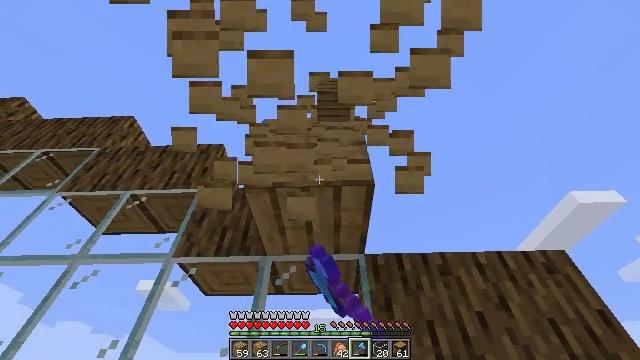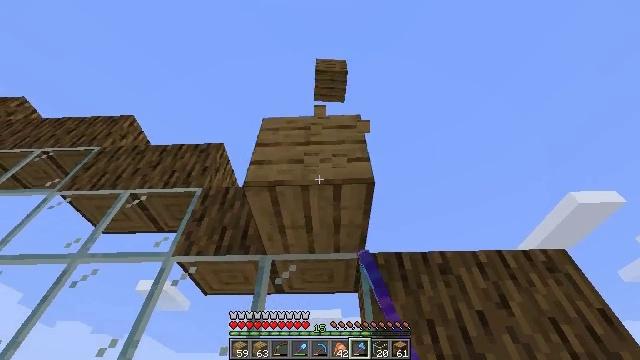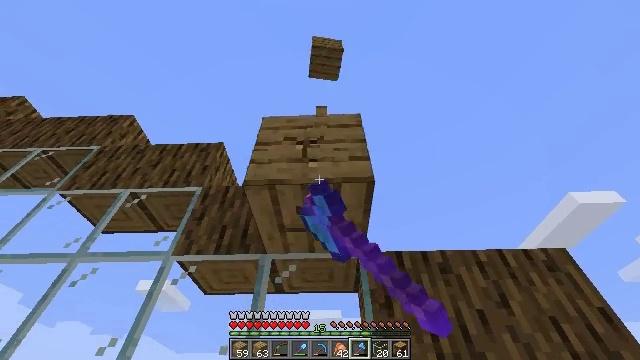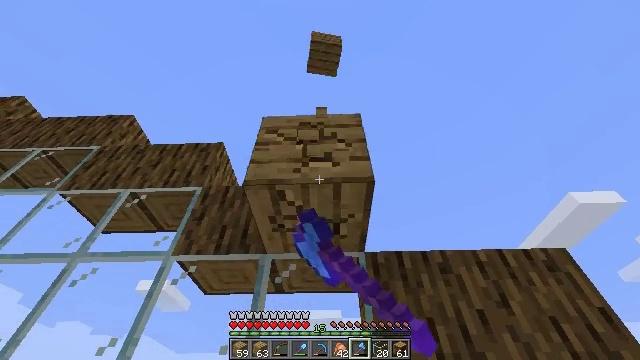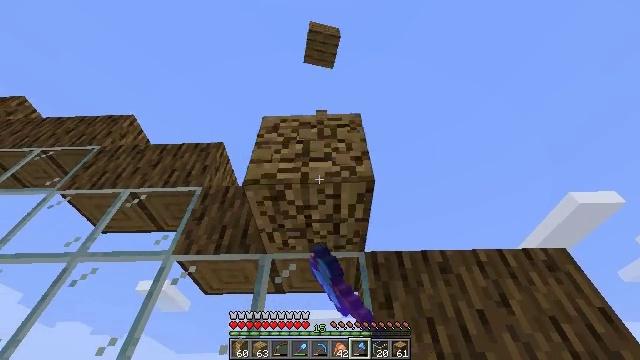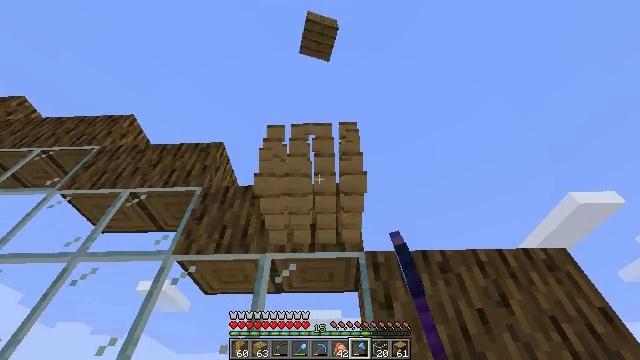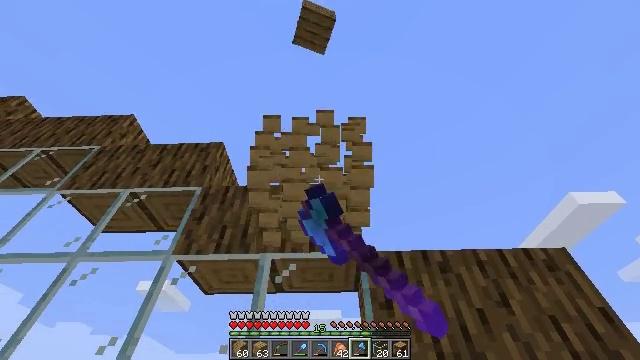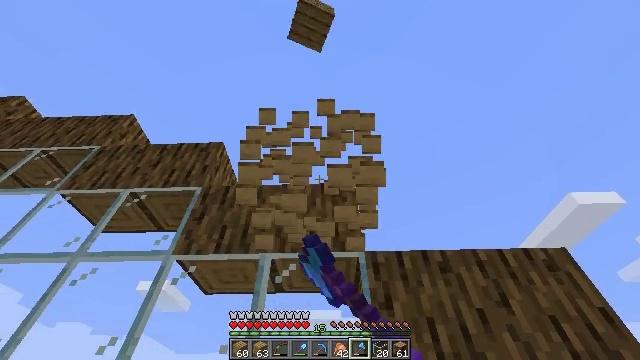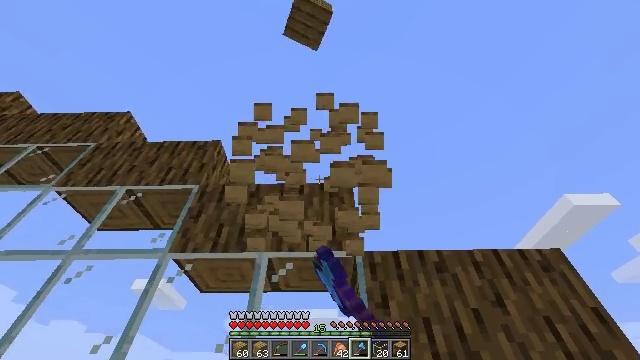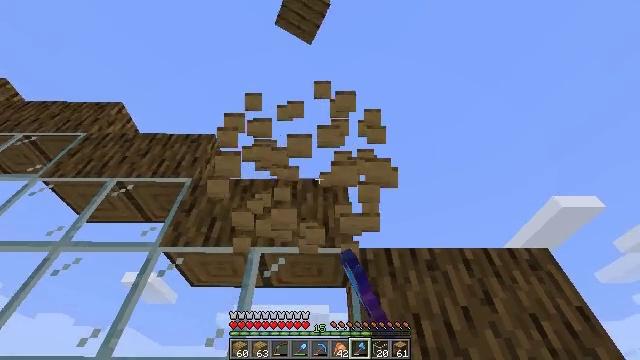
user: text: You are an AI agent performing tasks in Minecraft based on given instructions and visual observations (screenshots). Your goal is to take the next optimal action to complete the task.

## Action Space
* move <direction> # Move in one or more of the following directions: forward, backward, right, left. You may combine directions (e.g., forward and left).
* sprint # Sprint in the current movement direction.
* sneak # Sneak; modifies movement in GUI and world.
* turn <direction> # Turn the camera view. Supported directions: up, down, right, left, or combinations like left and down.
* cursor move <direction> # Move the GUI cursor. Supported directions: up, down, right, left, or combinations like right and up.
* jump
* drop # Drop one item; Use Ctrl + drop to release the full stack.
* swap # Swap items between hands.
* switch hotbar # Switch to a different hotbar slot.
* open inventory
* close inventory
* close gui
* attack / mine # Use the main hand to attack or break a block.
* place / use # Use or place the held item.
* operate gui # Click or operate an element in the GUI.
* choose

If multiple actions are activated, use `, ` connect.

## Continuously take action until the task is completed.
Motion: motion action
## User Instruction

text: Mine planks.
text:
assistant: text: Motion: attack / mine
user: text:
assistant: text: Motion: attack / mine
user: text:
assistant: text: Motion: attack / mine
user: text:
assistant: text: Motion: attack / mine
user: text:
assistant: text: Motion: attack / mine
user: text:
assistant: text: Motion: attack / mine
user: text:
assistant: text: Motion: attack / mine
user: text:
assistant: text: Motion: no_op
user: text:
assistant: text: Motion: move forward, turn right
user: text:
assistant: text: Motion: no_op